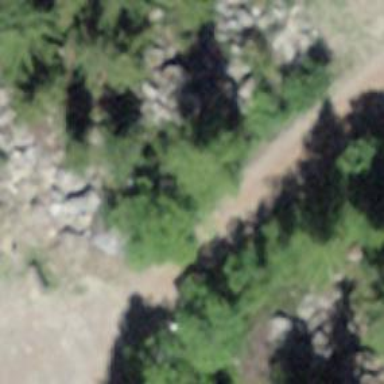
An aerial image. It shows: Well-maintained pedestrian path for hiking in the backcountry.